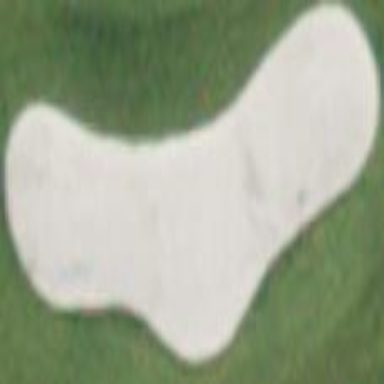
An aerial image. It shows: Sand bunker on golf course.